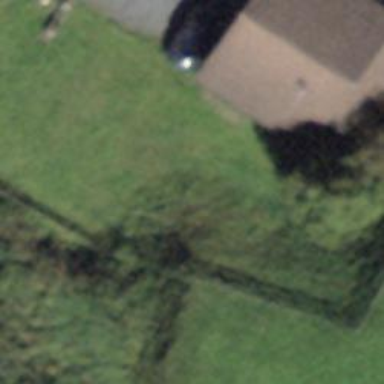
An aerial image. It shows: Shed.